Question: Below is a simple 3-bit counter.
When reset(rst) is 0, counter value is "000", else it increments by 1 for rising edge of each clock.
'''
LIBRARY ieee;
USE ieee.std_logic_1164.all;
use IEEE.std_logic_unsigned.all;
use IEEE.numeric_std.all;
---------------------------------------------
ENTITY counter IS
PORT (clk : IN STD_LOGIC;
rst : in std_logic;
digit : out std_logic_vector (2 downto 0)
);
END counter;
---------------------------------------------
ARCHITECTURE counter OF counter IS
BEGIN
count: PROCESS(clk,rst)
VARIABLE temp : std_logic_vector(2 downto 0);
BEGIN
IF (clk'EVENT AND clk='1') THEN
if (rst = '1') then
temp := temp + "001";
else
temp := "000";
END IF;
END IF;
digit <= temp;
END PROCESS count;
END counter;
'''
Below is the simulation result I got :

In the result, output is correct. But there is an one clock delay between the time rst = 1 and output='001'. ie counter doesn't increment instantaneously when rst = '1'.
As per my understanding, whenever a change in clk or rst happens, process is executed. So when rst changes from low to high, an event occurs. Process checks if rising edge of clk, YES. Then check if rst = 1, YES. So normally counter has to increment in that clk itself. But it doesn't.
Questions:
1. Why one clock period delay between reset = 1 and output = 001?
2. And what is wrong in my understanding?
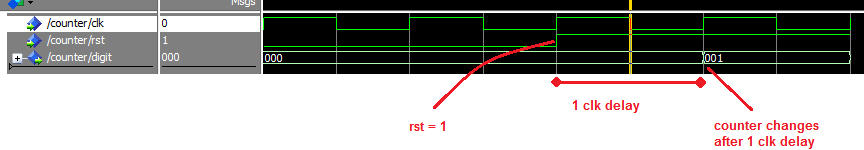
Answer: (Disclaimer: It's been long time since I programmed in VHDL, so this only answers to generic logic design.)
Anyway, one can't expect the result of addition to be ready immediately when a process is triggered. The point is, that calculating even the first bit of 000 + 001 is affected by the propagation delay equivalent to one xor operation. The second bit is calculated from the first bit's carry (if both bits were 1) and xor operation of the second bits. And so on.
If one would probe the 'temp' variable asynchronously, one would see something like this:
'''
^ ________________
result_bit_0 __________|
<PHONE>
_____________
result_bit_1 ^ |____________
<PHONE>
____________ _____
result_bit_2 ^ |_| |________
0123456789abcde
________
clock: ________| |______|
'''
The figure tries to illustrate in more detail the waveforms of a generic add operation.
At time 0 the process of adding is started.
After a small delay '2' the first bit to 1.
At time '5' the second bit to 0 and at time '9' the third bit stabilizes to 0.
But also it's quite common, that as in result_bit_2, the output toggles between various states.
It's the total / maximum delay of each temporary variable to take to stabilize, that determines the minimum clock period. At this case the time instant 'e' is that one, where we have decided that the result of counter increment is available.
Still, from the perspective 'result' (which is a vector), everything happens instantly at the clock cycle.